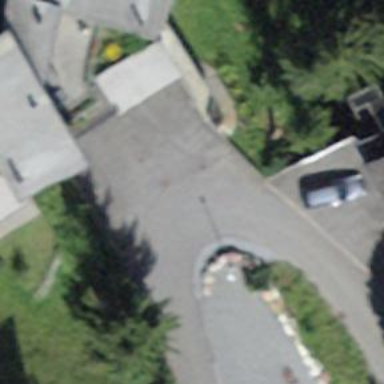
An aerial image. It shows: Asphalt road in residential area.